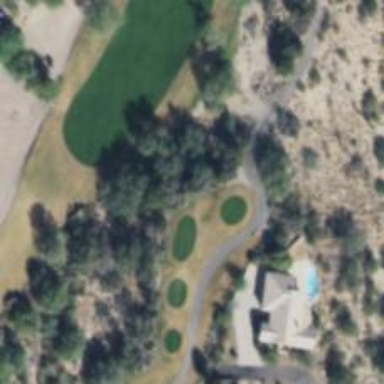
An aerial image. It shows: Golf tee.